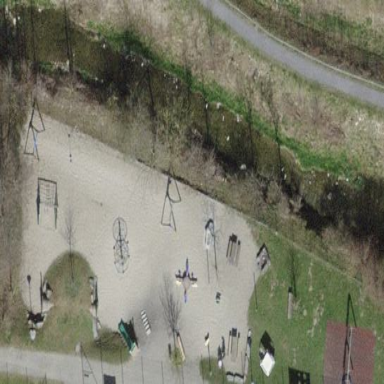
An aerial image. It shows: Playground area for leisure land.